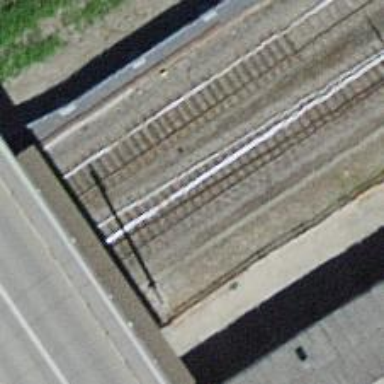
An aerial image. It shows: Rail siding with electrified tracks using contact line.